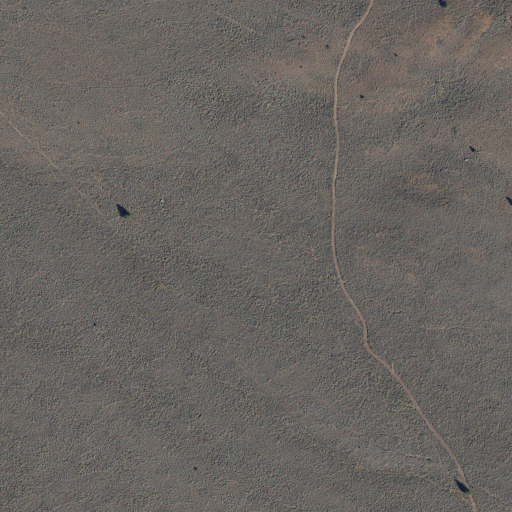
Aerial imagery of plain(s) in Utah named Hens Hole Flat containing shrub and evergreen forest